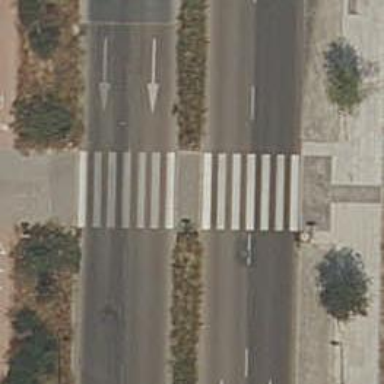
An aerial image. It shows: Zebra crossing on the road.